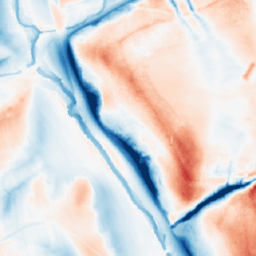
Category: classical
Decomposition family: gaussian_anisotropic
Decomposition parameters: sigma_x: 20
sigma_y: 5
Upsampling method: area
Upsampling parameters: scale: 2
Upsampling scale: 2